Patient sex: M
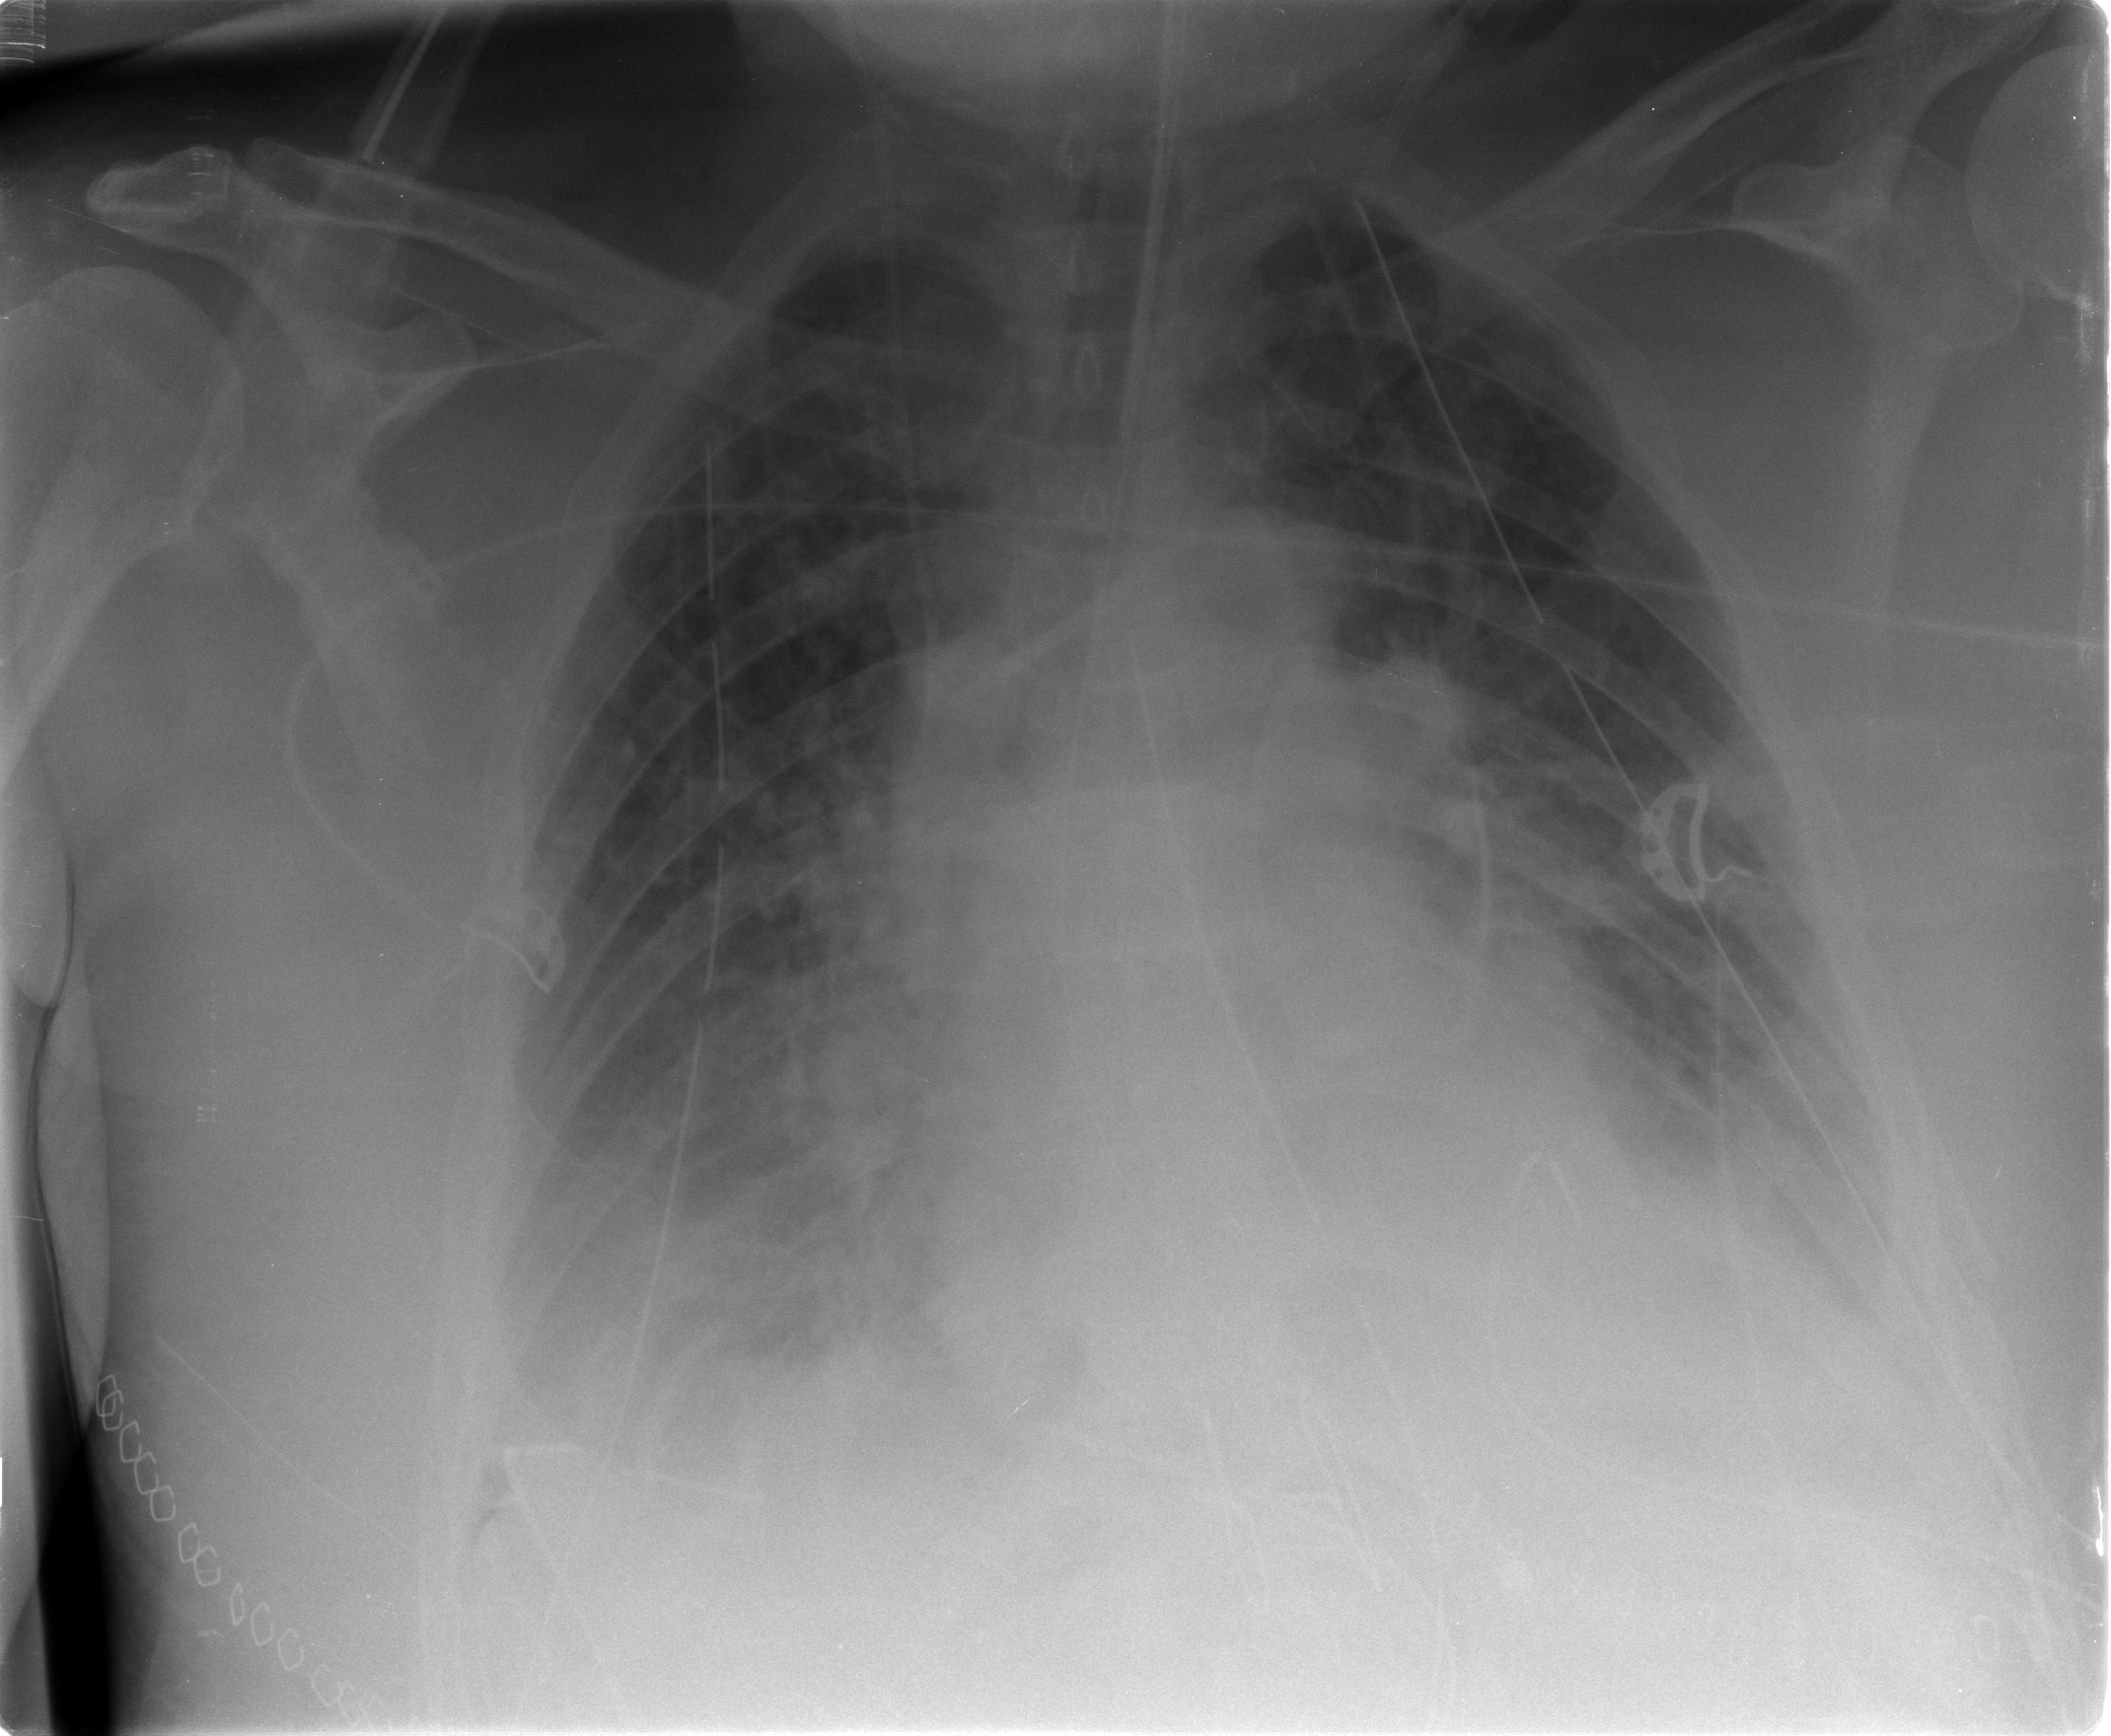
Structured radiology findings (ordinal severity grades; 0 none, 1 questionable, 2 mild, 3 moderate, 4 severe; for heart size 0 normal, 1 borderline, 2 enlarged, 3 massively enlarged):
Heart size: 2
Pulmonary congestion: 3
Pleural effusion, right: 2
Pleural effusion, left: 2
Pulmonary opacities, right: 2
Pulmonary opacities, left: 2
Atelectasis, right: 2
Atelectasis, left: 2